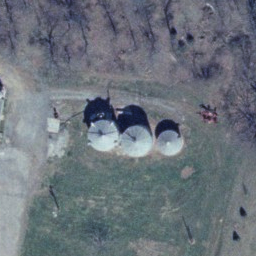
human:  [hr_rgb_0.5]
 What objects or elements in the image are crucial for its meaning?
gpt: storage tanks